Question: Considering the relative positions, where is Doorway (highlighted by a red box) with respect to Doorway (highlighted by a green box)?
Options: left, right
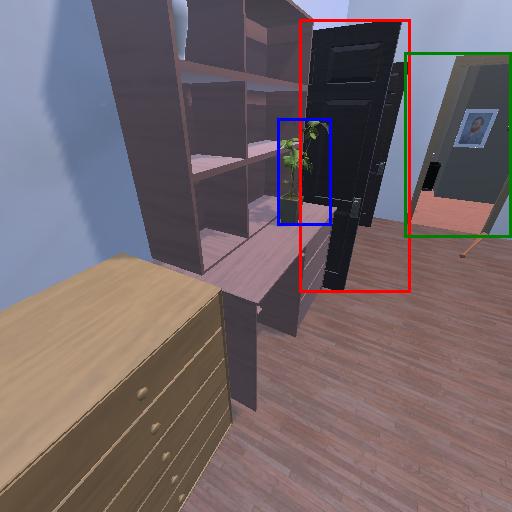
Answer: left